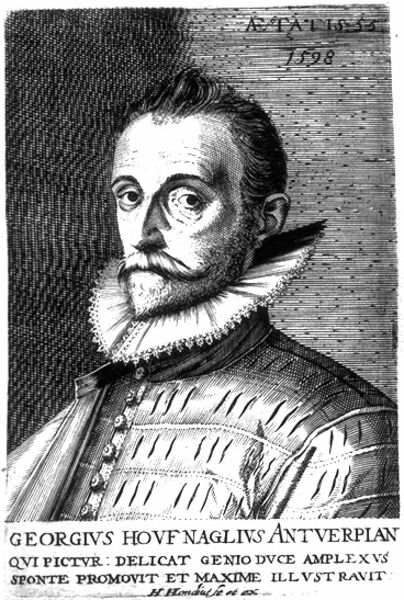
Titel: Bildnis des Georg Hoefnagel
Künstler: Hendrik (d.Ä.) Hondius
Institution: (Seriendruck)
Schlagwörter: mann, umhang, haar, hintergrund, nase, ohr, schwarz, weiss, zeichnung, blick, mode, anzug, bart, jacke, schnurrbart, augen, barock, falten, kragen, spitze, bildnis, halskrause, portrait, porträt, auge, haare, mantel, adel, spitzen, kinn, ohren, spanien, schrift, graphik, hof, spitz, inschrift, knöpfe, weste, striche, druck, schnitt, stich, augenringe, backenbart, adeliger, herrscher, spitzbart, buchdruck, wams, reichtum, georg, latein, frühe neuzeit, antwerpen, schlitze, spanische mode, georgius, memoria, 1600, 55, georgivs, 1598, maxime, hofnagel, hovfnaglius